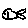
Label: fish